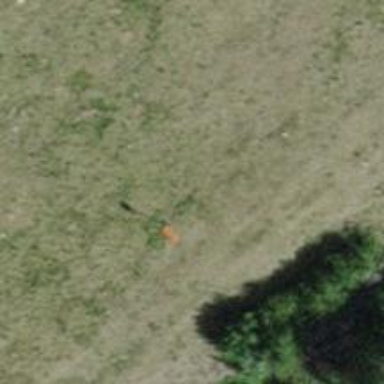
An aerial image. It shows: Pole supporting roof covering pipeline marker.